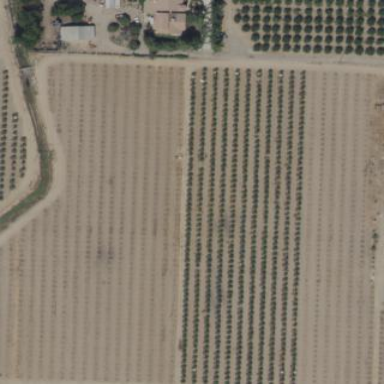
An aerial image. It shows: Orchard filled with nectarine trees.